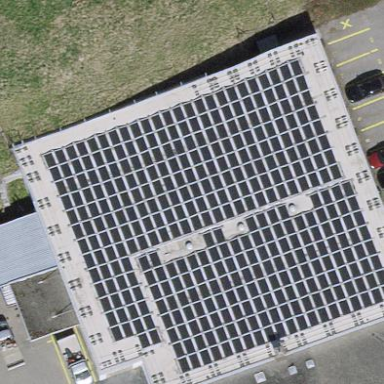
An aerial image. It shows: Solar photovoltaic panel generator.